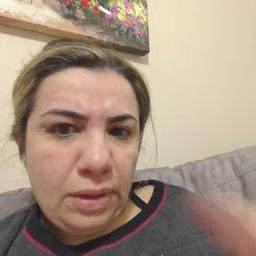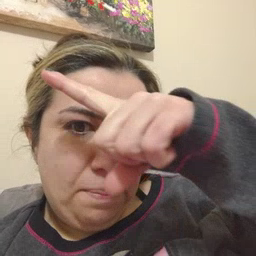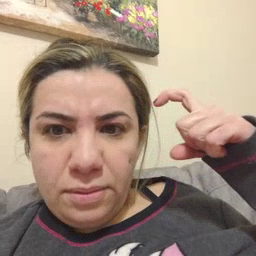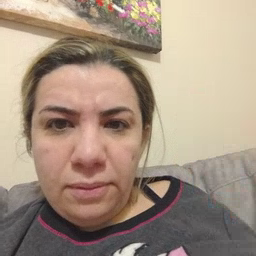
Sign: because